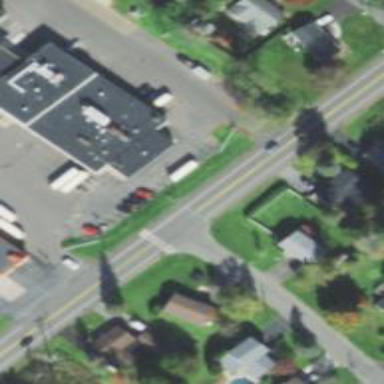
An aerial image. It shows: Footway crossing with marked asphalt surface.